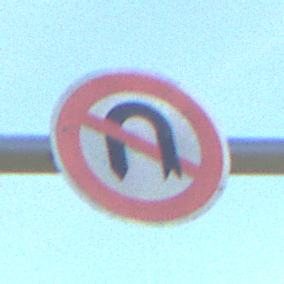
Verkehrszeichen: VerbotWenden
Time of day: MorningAfternoon
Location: Outdoor (Nature)
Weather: PartlyCloudy
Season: NotSpecified
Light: Natural